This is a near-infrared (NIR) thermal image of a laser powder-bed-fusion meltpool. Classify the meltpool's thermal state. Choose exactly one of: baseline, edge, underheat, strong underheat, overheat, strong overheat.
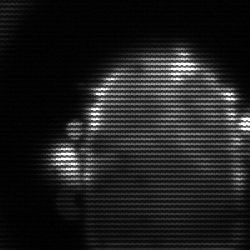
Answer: baseline